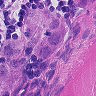
Metastatic tissue present: yes